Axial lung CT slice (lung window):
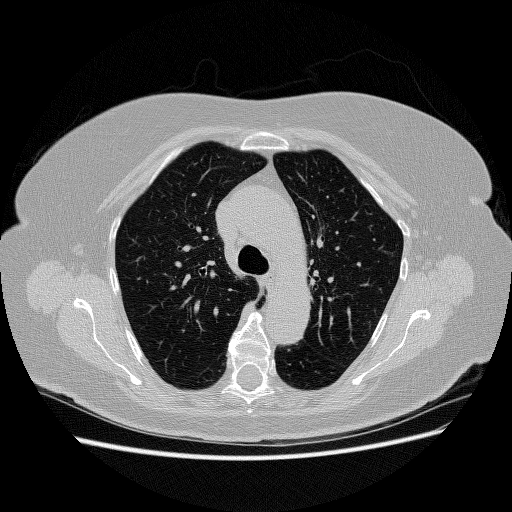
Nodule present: no